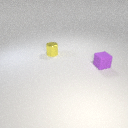
small yellow metal cylinder behind small purple rubber cube